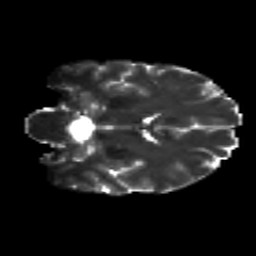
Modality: T2w
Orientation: coronal
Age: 32
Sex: male
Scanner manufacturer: siemens
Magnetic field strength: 3 T
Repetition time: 8.8 s
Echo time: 0.085 s